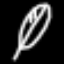
Label: leaf